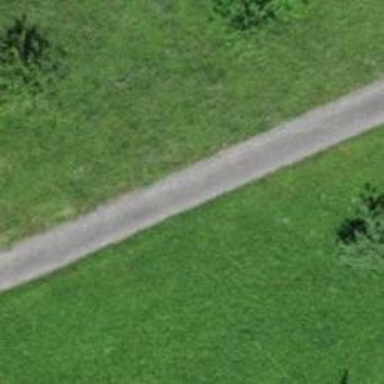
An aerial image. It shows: Track with grade 1 quality.